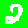
Digit: 2